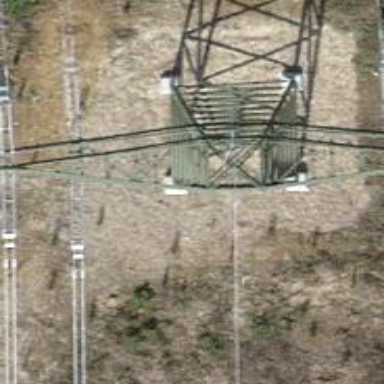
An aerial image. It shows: Towering power structure.